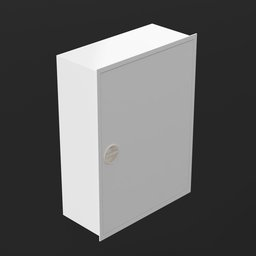
Label: electronics